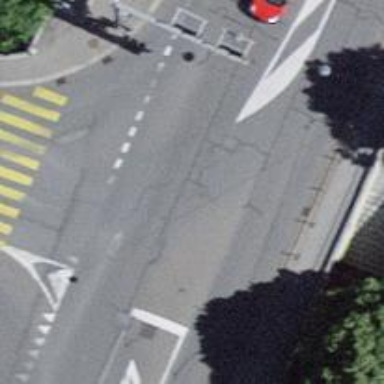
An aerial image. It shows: Road with traffic signals.